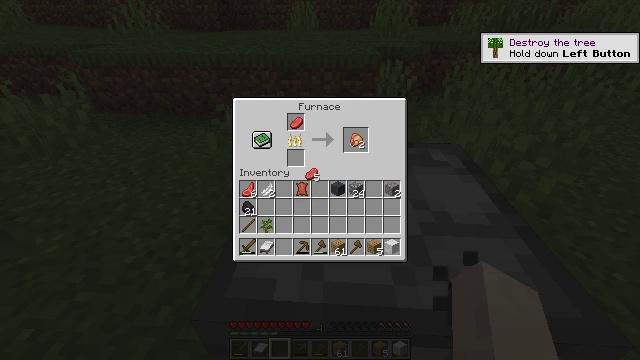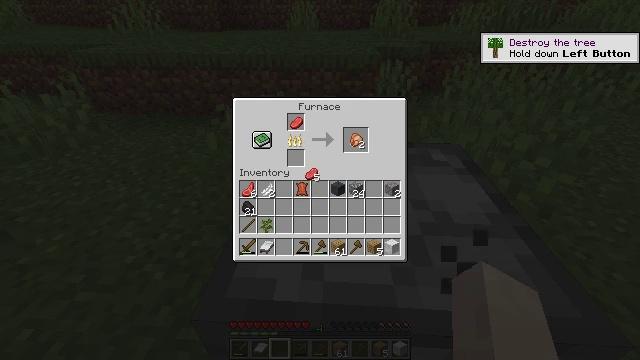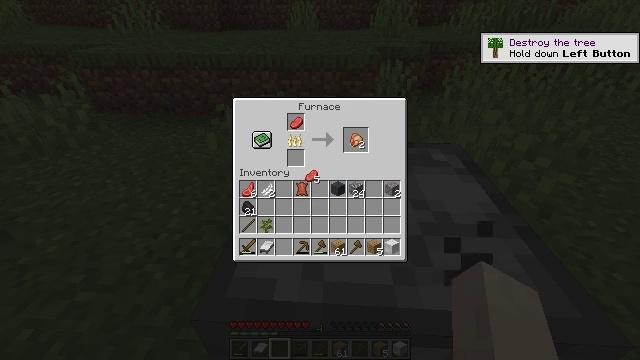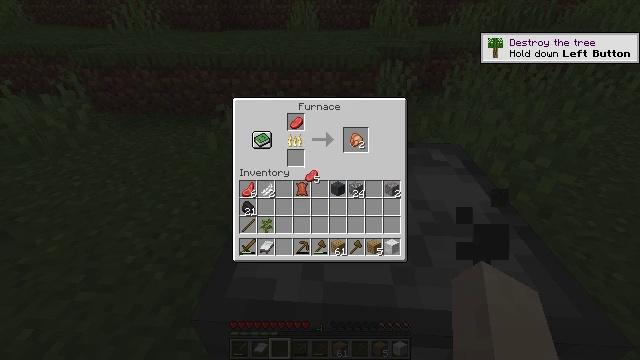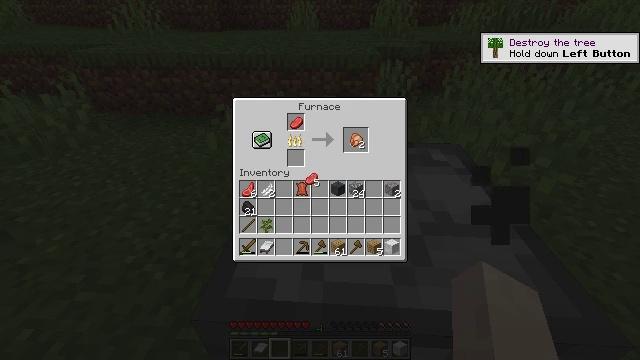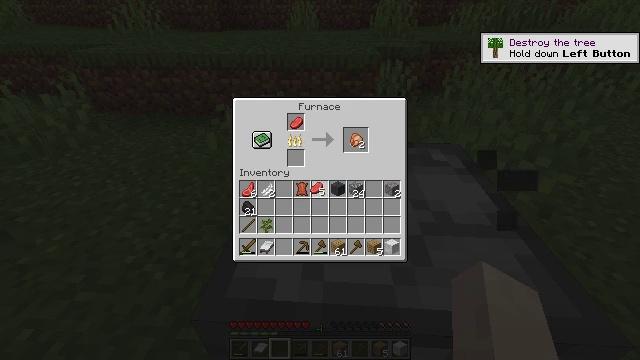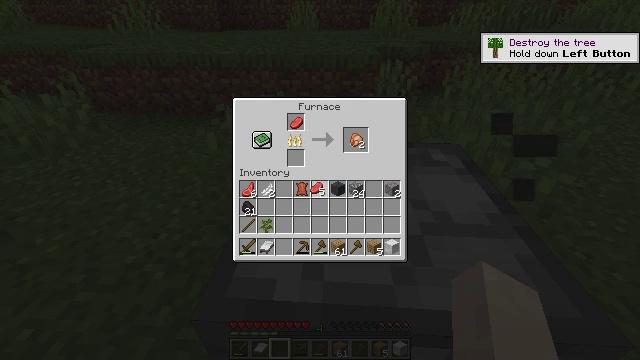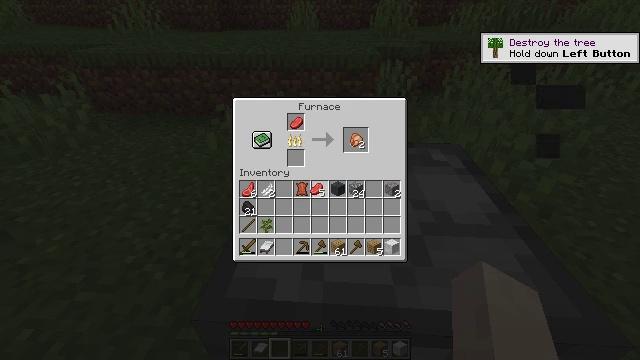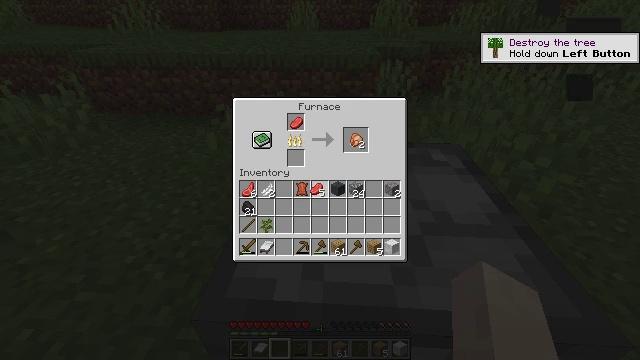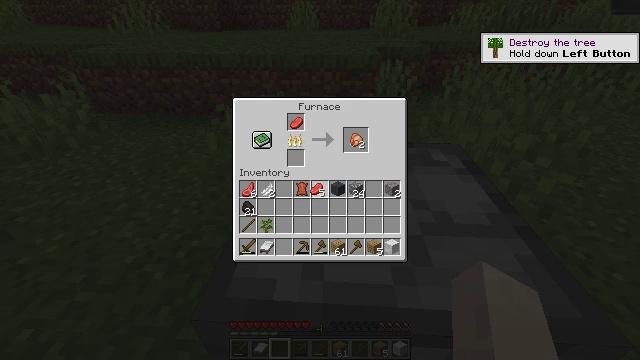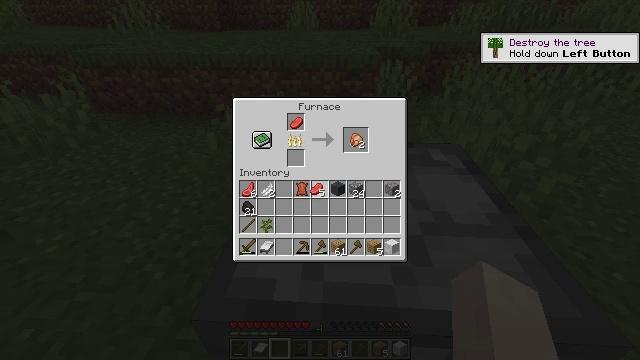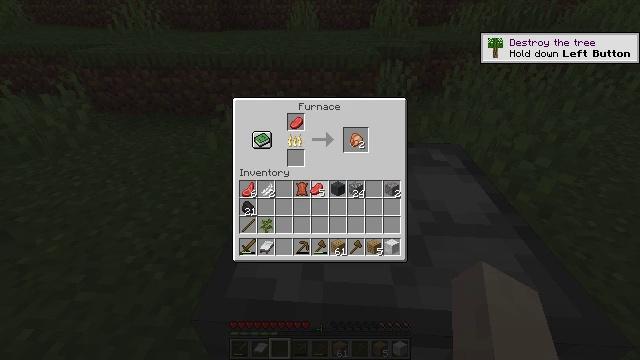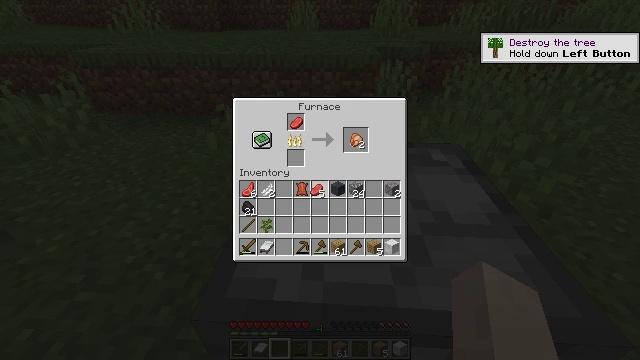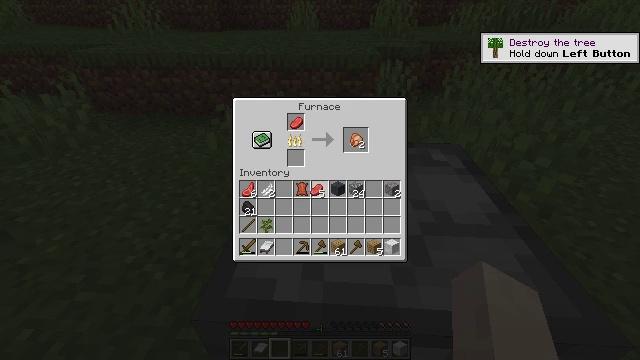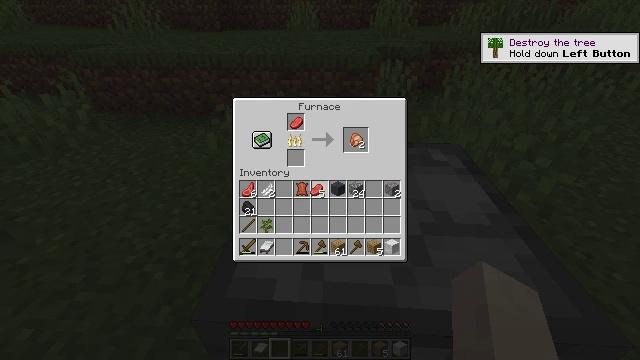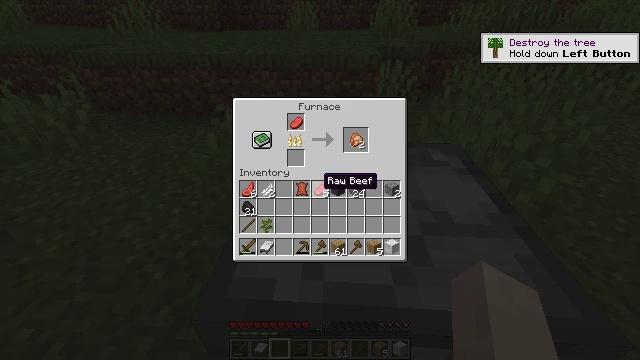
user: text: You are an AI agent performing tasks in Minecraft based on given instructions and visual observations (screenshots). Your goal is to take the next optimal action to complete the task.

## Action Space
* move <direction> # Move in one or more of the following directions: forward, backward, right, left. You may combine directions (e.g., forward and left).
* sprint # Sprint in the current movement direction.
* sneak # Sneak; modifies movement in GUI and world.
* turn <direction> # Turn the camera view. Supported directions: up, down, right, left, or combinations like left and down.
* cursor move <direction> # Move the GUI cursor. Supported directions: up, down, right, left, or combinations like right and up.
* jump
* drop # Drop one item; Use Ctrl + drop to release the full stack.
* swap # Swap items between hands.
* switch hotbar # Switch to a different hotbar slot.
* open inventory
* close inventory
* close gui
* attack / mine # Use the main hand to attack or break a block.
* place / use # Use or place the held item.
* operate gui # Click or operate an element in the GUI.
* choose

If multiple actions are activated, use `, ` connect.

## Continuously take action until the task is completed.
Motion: motion action
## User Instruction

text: Get a cooked chicken by cooking it.
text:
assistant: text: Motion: no_op
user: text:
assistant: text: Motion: no_op
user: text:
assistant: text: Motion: no_op
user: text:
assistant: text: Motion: no_op
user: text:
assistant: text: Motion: cursor move down
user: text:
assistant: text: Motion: no_op
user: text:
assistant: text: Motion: no_op
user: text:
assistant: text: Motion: no_op
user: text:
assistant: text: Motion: no_op
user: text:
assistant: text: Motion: no_op
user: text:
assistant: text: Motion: no_op
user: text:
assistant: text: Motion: operate gui
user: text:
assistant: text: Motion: operate gui
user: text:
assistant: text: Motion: operate gui
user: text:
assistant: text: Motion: no_op
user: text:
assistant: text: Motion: no_op
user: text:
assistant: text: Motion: no_op
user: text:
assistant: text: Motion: no_op
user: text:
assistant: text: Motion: cursor move up
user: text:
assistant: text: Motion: no_op
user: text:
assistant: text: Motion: no_op
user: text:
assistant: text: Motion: no_op
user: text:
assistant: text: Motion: no_op
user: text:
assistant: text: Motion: no_op
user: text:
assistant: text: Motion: no_op
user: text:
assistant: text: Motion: cursor move up
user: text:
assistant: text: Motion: no_op
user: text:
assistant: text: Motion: no_op
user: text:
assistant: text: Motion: no_op
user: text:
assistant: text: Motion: no_op